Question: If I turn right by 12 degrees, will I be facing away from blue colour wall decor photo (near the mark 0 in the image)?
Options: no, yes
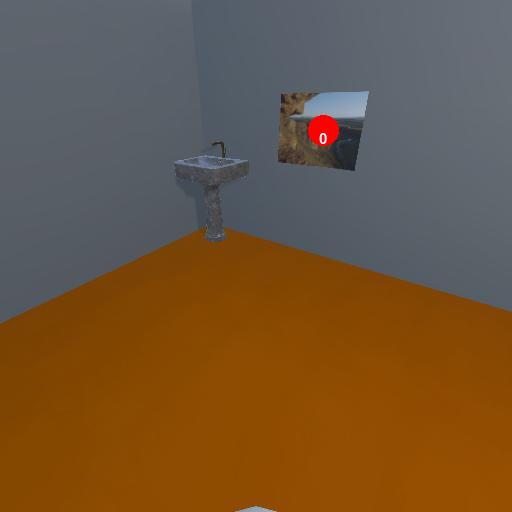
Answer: no